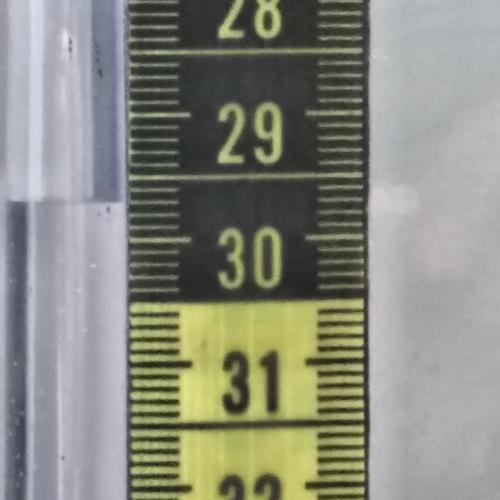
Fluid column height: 29.7 cm